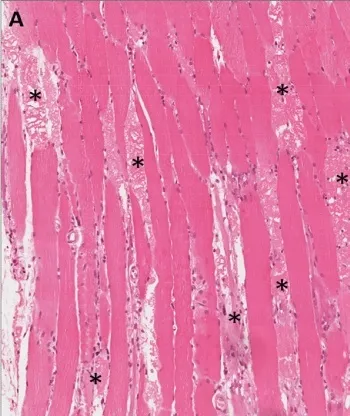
Incisional biopsy from skeletal muscle of the buttock. (A) Low magnification showing necrosis (*) of some skeletal muscle cells.
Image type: pathology (h&e)